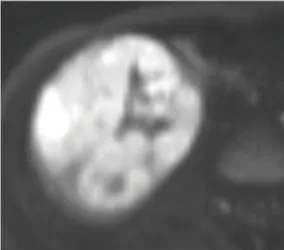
The mass appeared to be hyperintense on diffusion-weighted magnetic resonance imaging (MRI) (C).
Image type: radiology (mri)